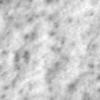
Label: no_change